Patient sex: M
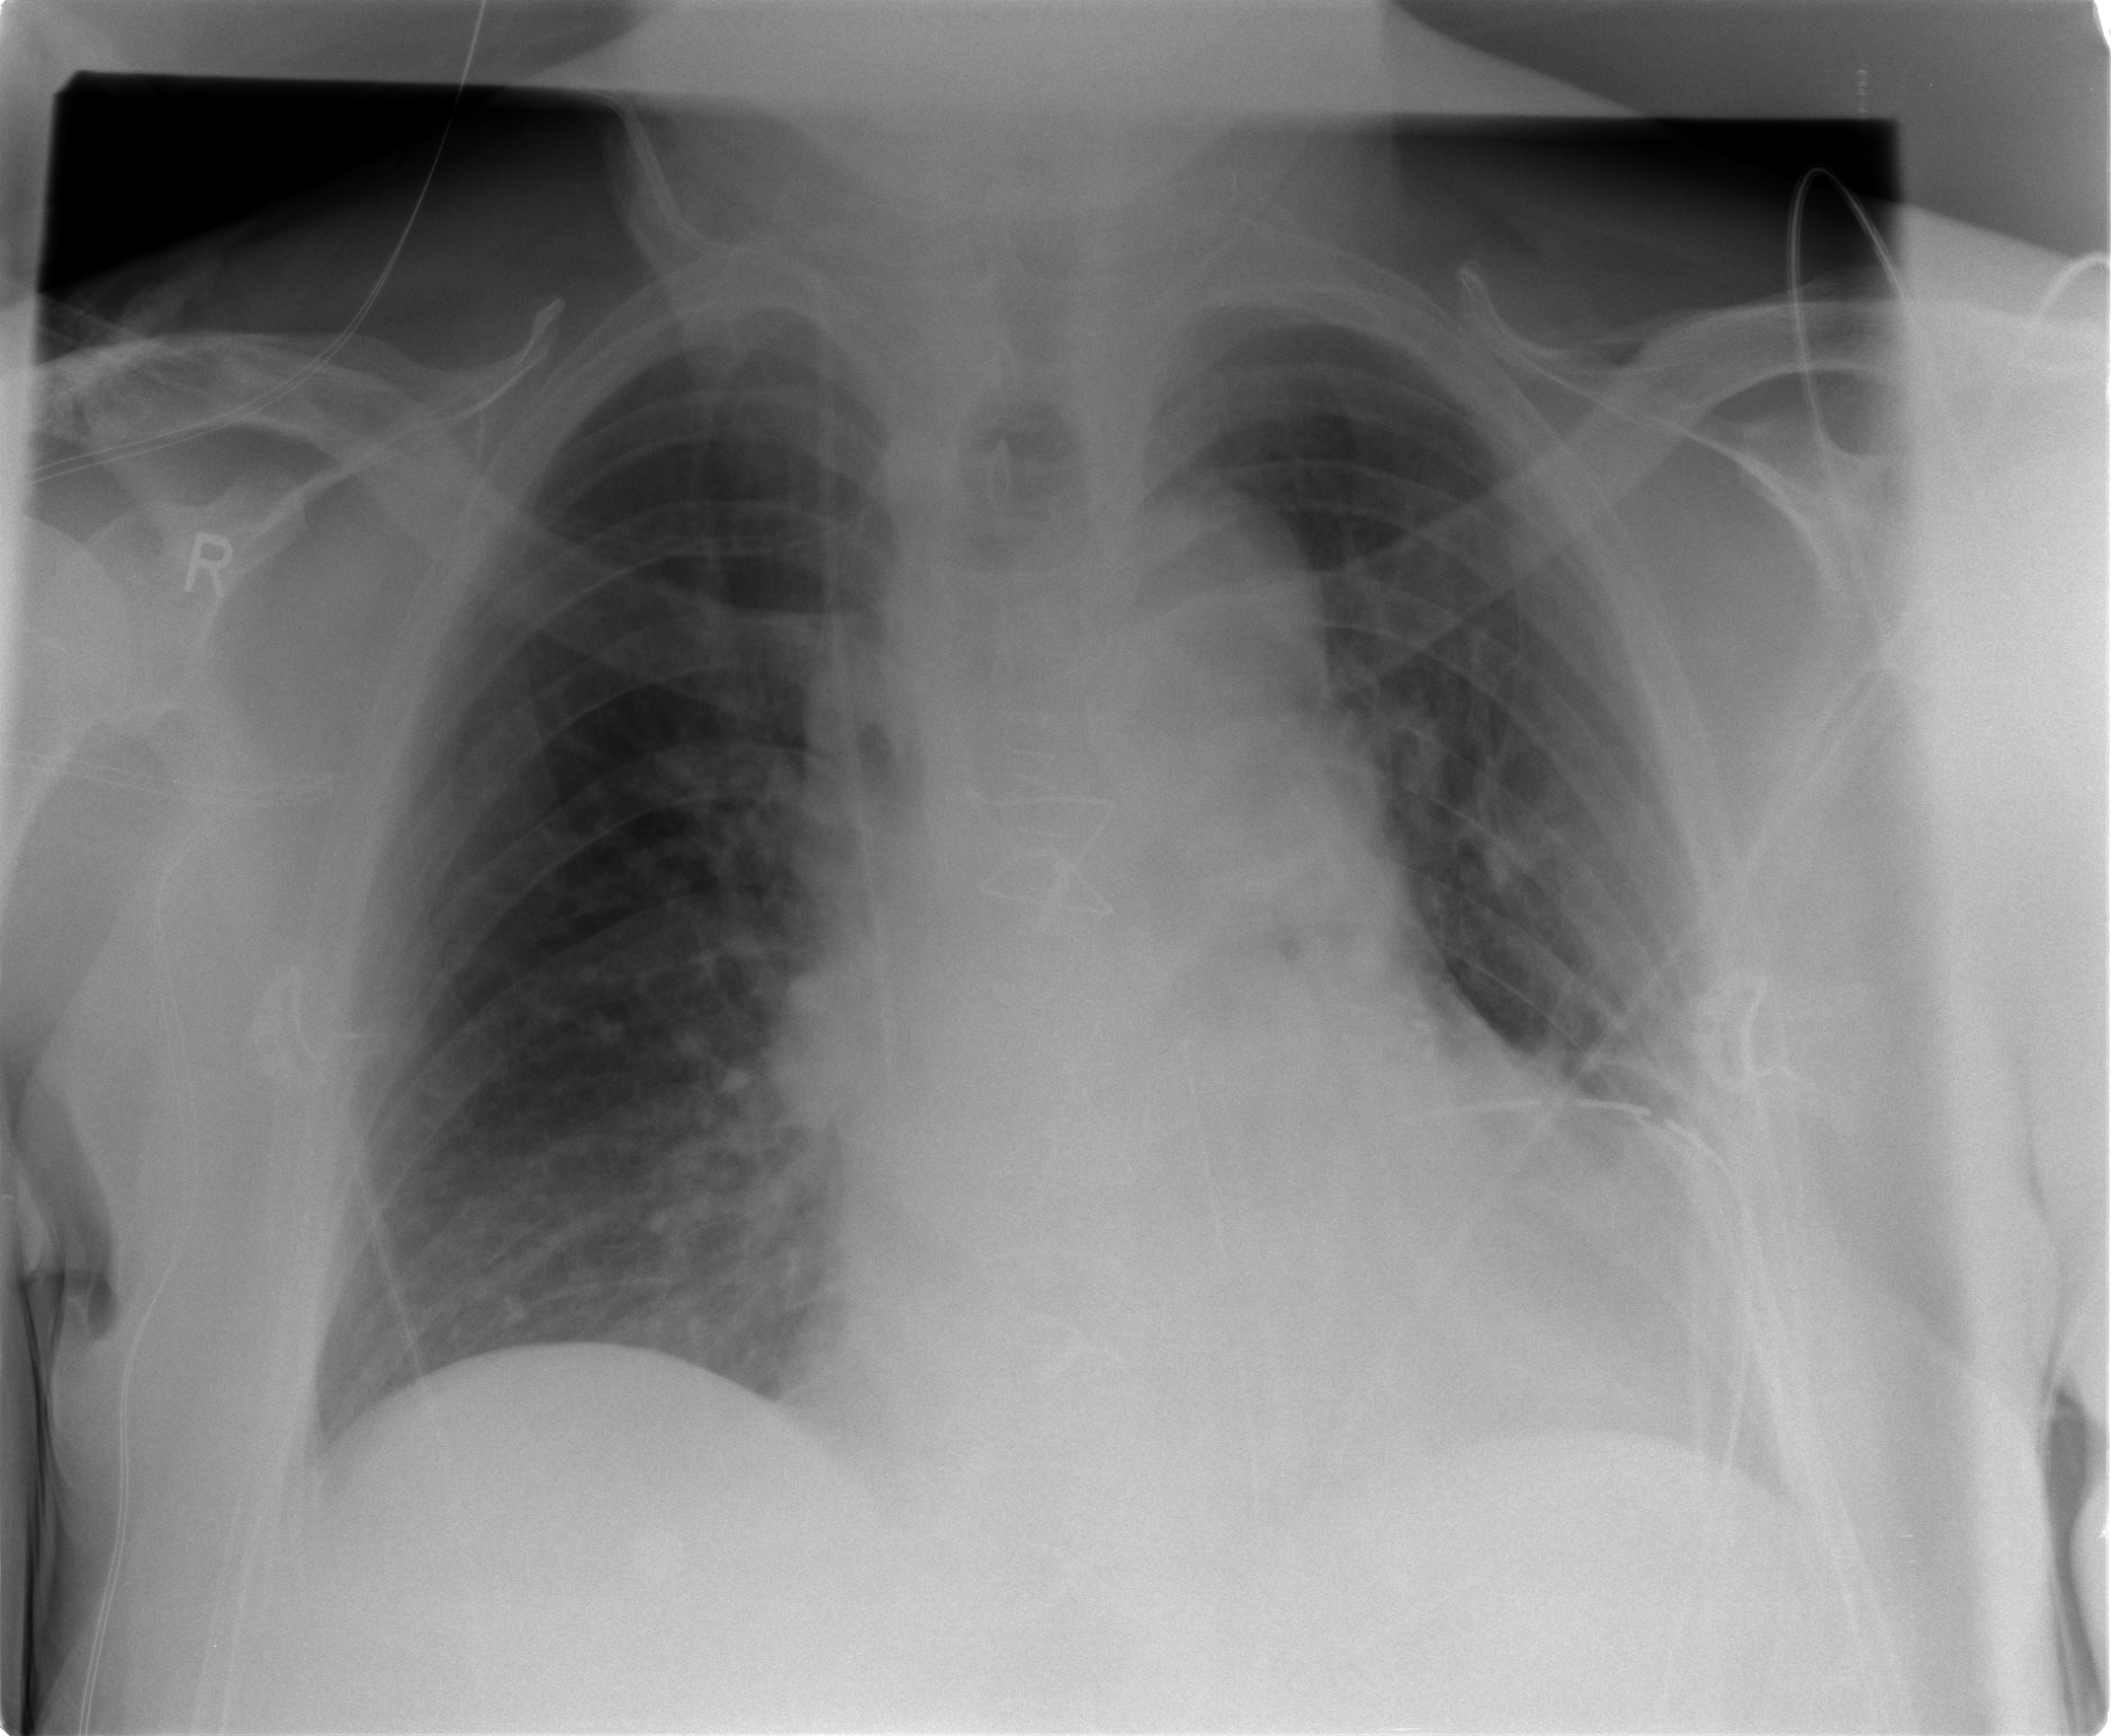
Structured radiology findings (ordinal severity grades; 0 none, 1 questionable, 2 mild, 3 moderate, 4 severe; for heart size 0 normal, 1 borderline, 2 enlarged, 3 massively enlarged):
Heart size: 2
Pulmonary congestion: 2
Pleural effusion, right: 0
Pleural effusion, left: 0
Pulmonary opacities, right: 0
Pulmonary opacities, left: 0
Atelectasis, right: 0
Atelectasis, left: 2